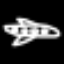
Label: airplane